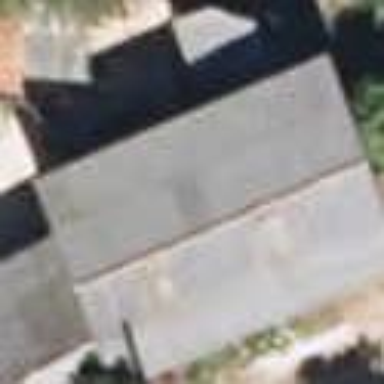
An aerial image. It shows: Simple and straightforward house.